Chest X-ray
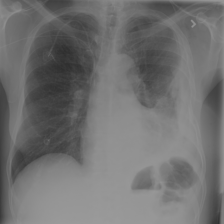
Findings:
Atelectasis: negative
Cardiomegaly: negative
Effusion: positive
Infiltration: negative
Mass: negative
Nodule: negative
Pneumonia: negative
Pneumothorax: positive
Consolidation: negative
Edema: negative
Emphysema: negative
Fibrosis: negative
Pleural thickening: negative
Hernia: negative